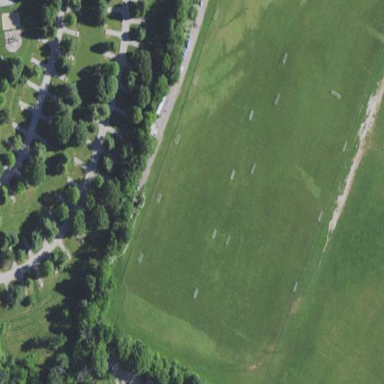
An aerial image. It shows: Grass pitch used for polo.